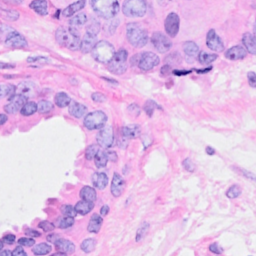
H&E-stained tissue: Breast